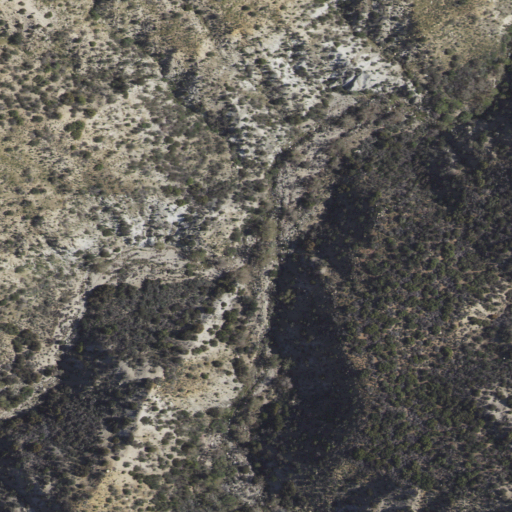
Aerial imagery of valley in California named West Fork Bare Mountain Canyon containing grassland and shrub